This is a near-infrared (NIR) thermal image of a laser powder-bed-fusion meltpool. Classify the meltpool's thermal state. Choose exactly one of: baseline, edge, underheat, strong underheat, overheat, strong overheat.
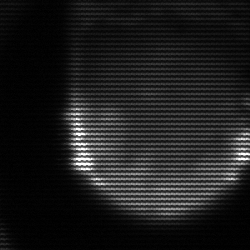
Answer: strong underheat